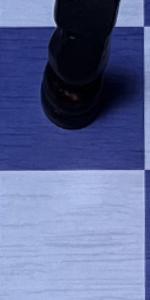
Label: Empty